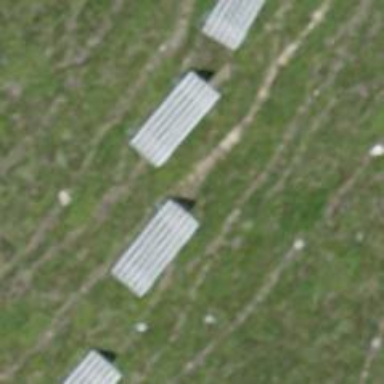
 designed to mitigate snow accumulations in specific area."